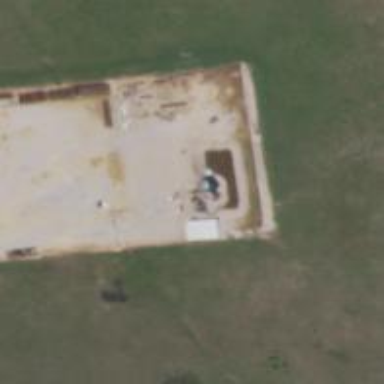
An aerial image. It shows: Storage tank with man-made structure.